Field crop: maize
Growth stage: 2
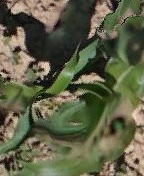
Species: maize